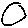
Label: circle